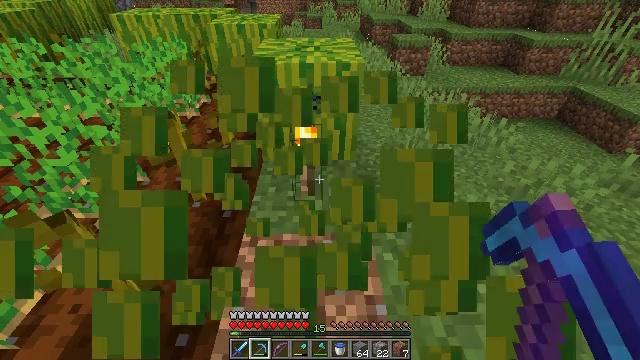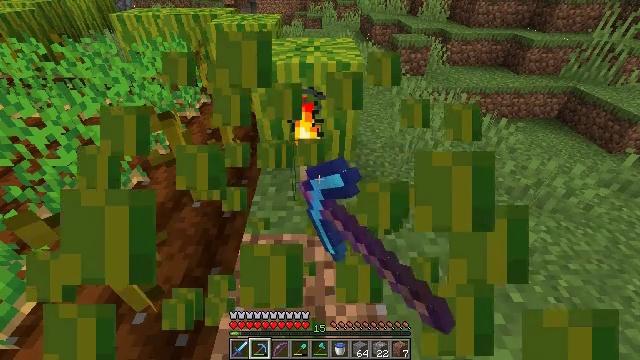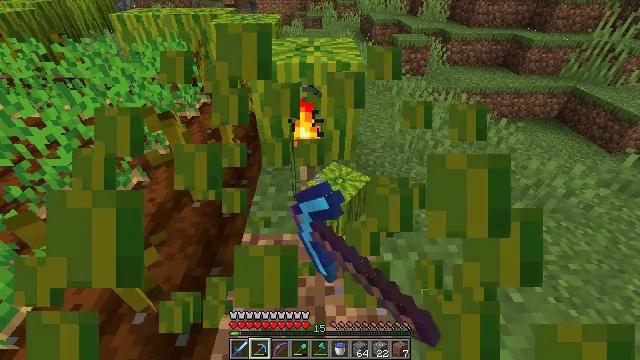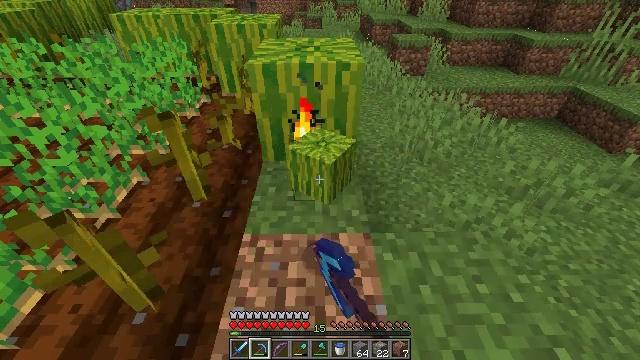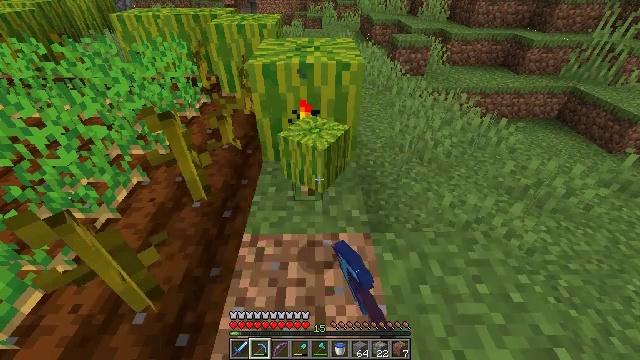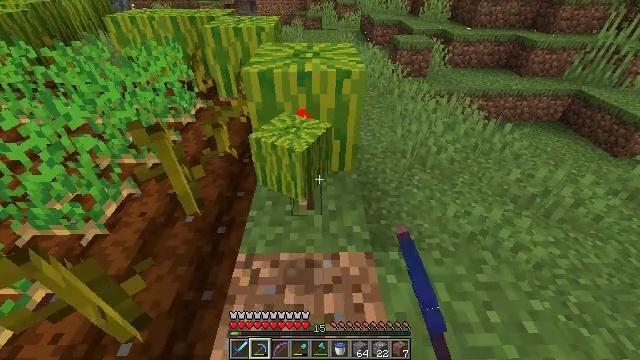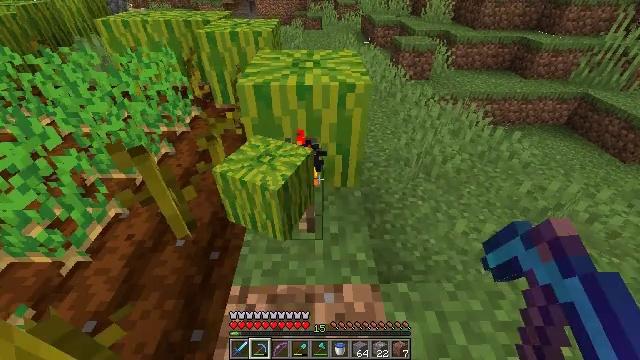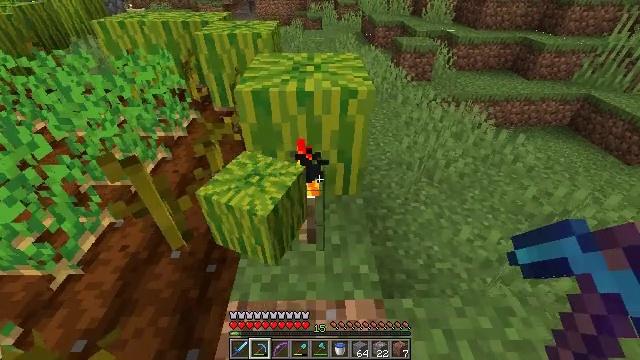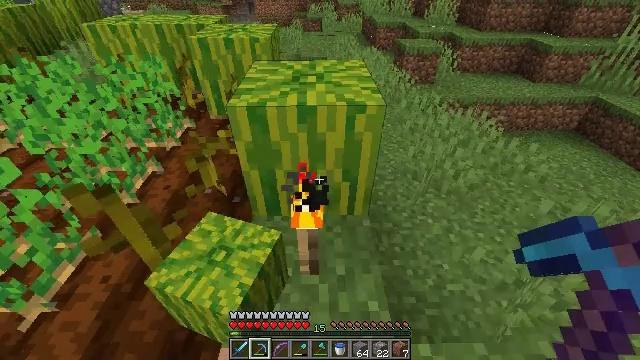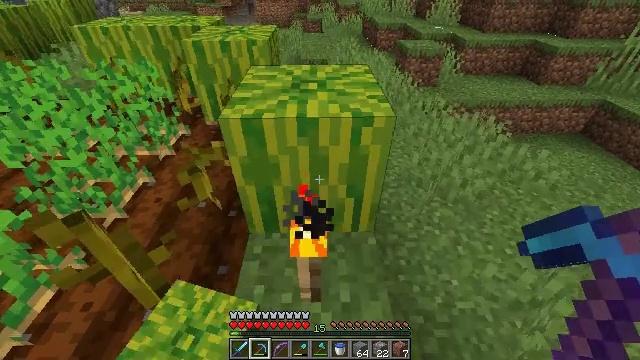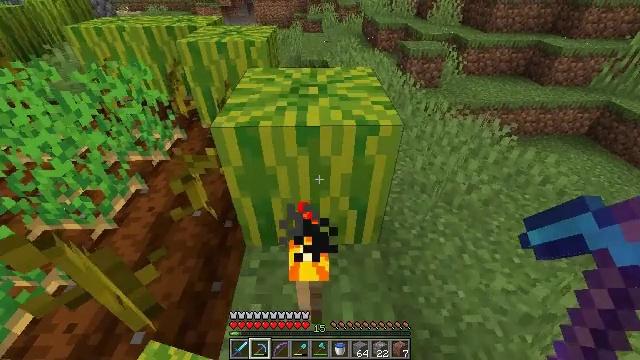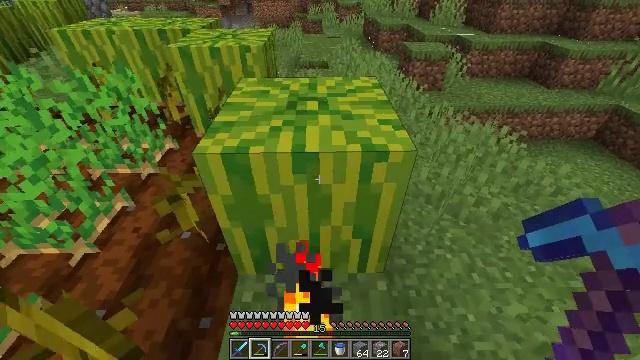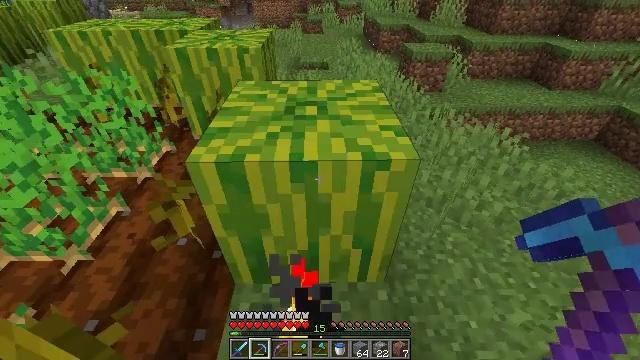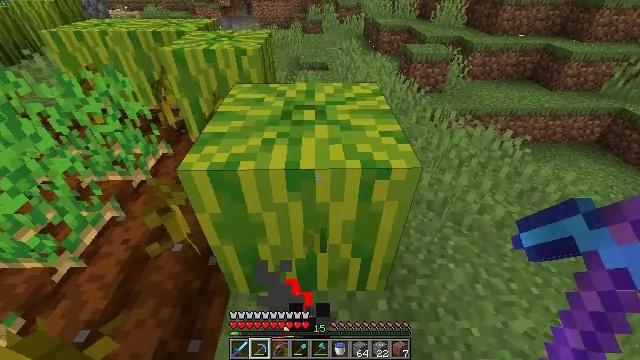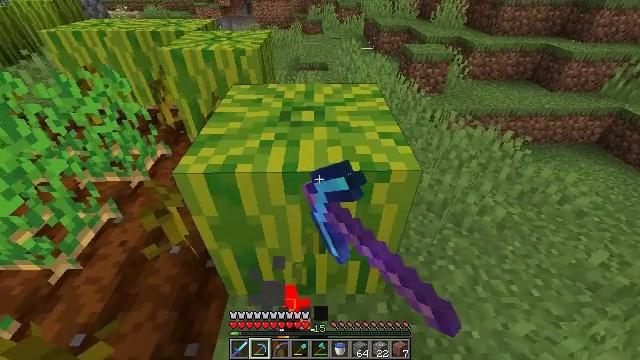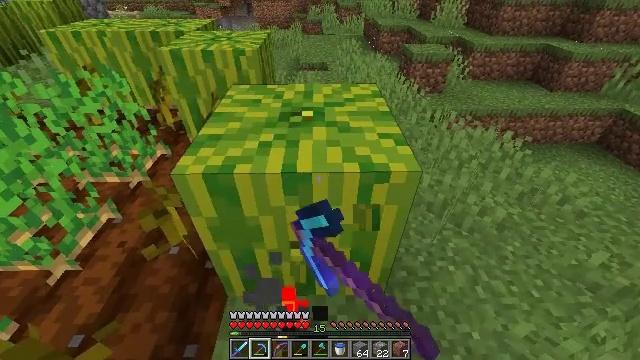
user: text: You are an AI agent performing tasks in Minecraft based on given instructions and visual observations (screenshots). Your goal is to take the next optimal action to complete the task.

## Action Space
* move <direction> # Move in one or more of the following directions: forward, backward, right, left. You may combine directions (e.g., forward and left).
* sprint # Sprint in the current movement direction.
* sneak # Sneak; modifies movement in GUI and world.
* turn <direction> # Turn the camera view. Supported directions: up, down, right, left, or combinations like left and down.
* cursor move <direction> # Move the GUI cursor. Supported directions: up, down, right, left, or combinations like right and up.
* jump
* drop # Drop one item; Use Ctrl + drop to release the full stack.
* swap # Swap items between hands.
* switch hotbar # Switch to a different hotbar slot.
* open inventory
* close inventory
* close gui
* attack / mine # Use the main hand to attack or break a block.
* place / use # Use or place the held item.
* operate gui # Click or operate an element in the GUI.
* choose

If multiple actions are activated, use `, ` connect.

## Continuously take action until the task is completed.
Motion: motion action
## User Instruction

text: Break the melon to get slices.
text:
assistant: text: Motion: attack / mine
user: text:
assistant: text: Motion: attack / mine
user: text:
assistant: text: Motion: no_op
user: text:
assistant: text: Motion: move forward
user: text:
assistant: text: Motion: move forward
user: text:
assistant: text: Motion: move forward
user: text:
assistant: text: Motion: move forward
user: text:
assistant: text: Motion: move forward
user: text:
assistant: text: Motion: move forward
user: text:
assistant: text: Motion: move forward
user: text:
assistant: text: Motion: no_op
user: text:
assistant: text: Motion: no_op
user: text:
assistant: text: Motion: attack / mine
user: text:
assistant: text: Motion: attack / mine
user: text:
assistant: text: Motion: attack / mine
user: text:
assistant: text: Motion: attack / mine
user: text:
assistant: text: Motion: attack / mine
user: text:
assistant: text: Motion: attack / mine
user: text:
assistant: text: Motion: move forward, attack / mine
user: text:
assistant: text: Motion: move forward, attack / mine
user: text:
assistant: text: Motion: move forward, attack / mine
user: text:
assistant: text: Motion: turn down, attack / mine
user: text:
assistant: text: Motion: turn down, attack / mine
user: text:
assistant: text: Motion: attack / mine
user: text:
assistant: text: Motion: attack / mine
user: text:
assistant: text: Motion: attack / mine
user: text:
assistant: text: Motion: attack / mine
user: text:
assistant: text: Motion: attack / mine
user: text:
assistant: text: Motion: attack / mine
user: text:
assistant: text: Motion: attack / mine